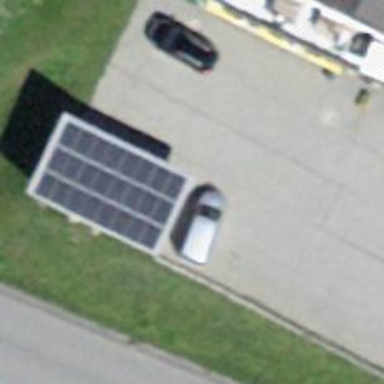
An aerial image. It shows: Charging station.